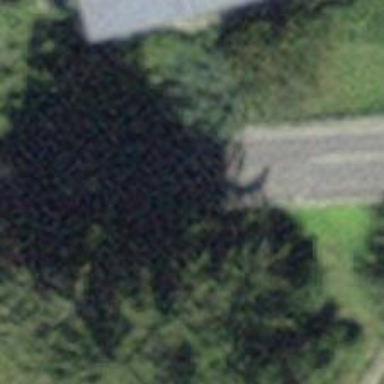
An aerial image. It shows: Residential road with asphalt surface.